Aerial crown-view tile of a tropical tree (Barro Colorado Island, Panama), acquired 20250124:
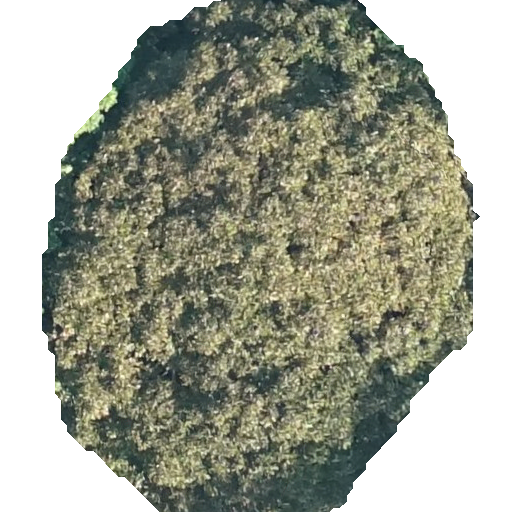
Species: Dipteryx oleifera
GBIF accepted scientific name: Dipteryx oleifera
Crown area: 270.42 m²